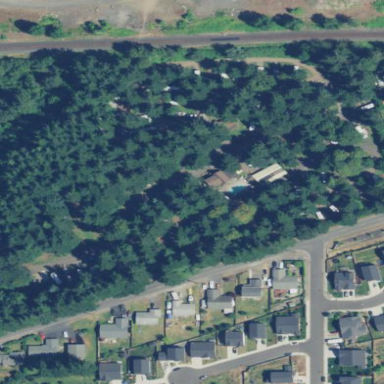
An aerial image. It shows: Caravan site where tents and caravans are present.